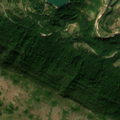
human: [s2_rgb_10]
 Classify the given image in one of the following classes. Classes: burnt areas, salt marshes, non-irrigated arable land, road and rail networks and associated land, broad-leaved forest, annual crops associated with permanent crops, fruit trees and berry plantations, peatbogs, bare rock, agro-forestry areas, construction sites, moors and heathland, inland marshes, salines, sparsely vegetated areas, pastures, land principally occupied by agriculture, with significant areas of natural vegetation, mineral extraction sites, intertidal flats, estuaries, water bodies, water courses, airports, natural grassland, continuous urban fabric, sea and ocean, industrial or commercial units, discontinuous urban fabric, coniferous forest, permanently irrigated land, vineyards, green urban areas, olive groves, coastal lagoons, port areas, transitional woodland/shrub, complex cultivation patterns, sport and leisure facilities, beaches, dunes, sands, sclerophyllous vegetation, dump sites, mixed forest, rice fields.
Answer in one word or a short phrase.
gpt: pastures, land principally occupied by agriculture, with significant areas of natural vegetation, broad-leaved forest, natural grassland, transitional woodland/shrub, water bodies